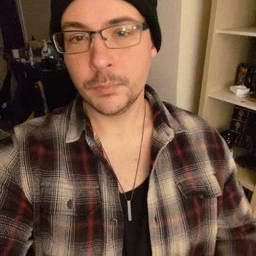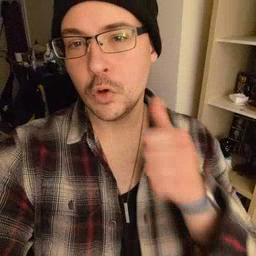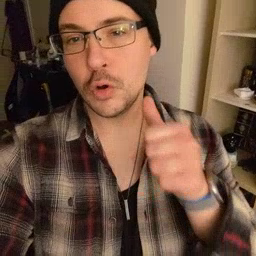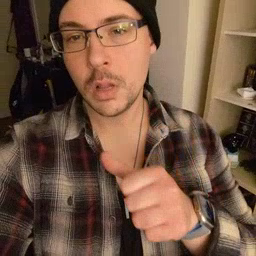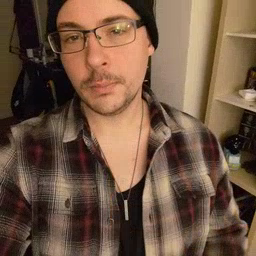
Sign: girl